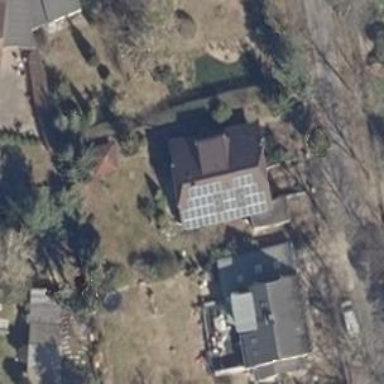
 consisting of solar photovoltaic panels."